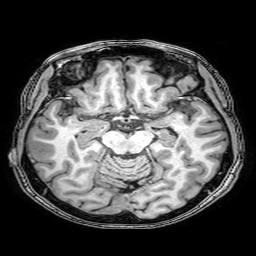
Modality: T1w
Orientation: coronal
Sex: female
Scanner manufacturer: philips
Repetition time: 0.008081 s
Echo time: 0.00369 s